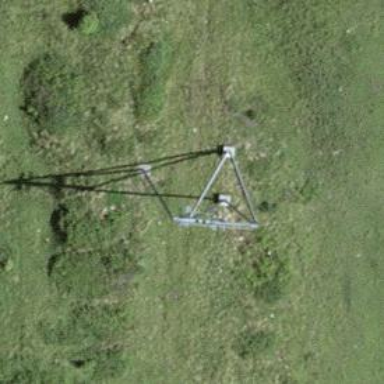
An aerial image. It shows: Pylon for aerialway.